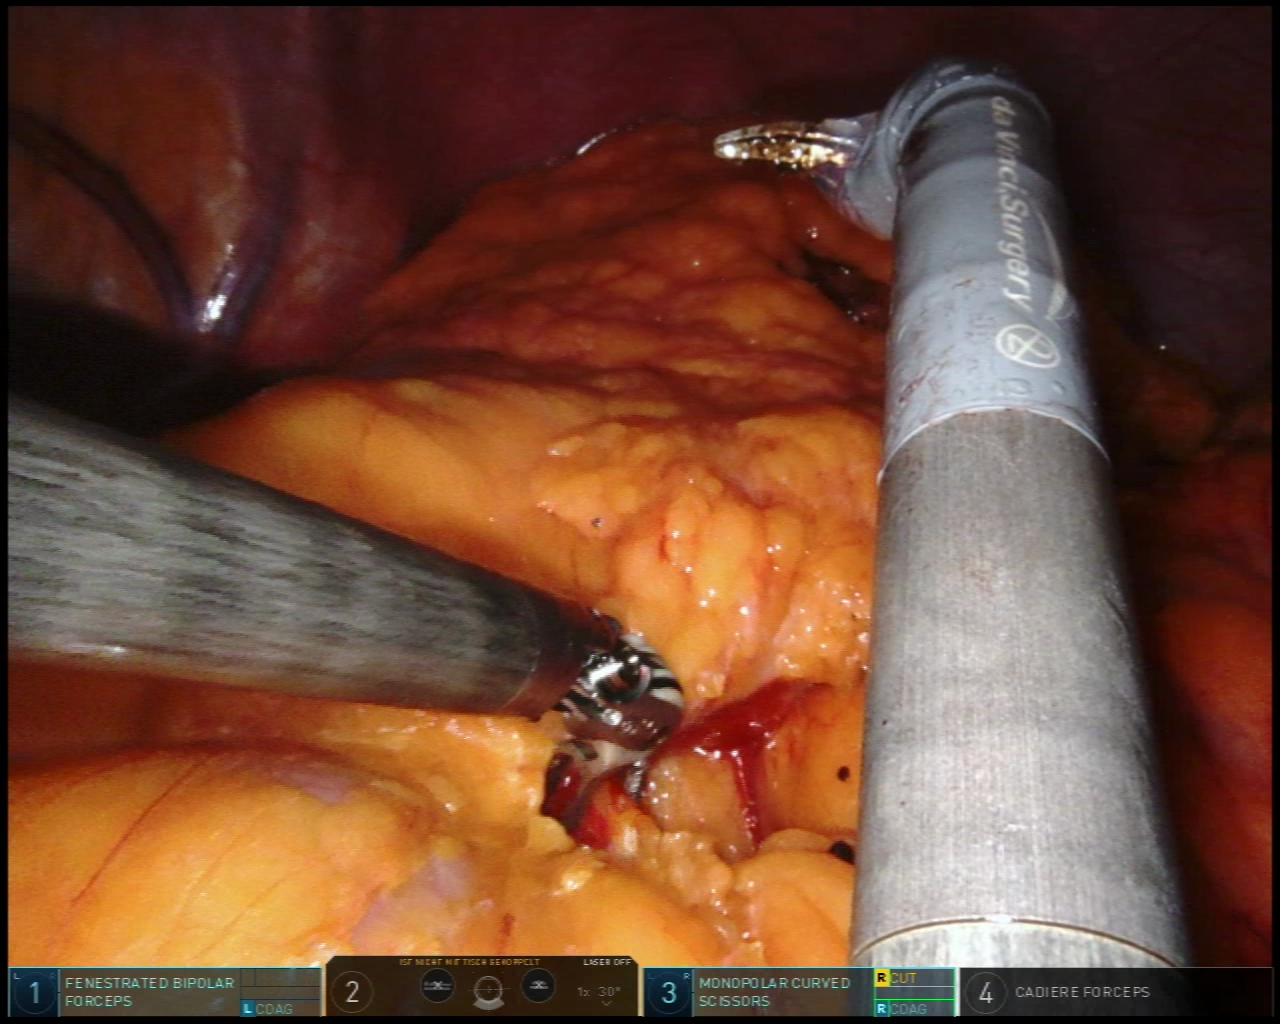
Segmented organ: liver
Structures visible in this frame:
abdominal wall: yes
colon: yes
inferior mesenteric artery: no
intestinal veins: no
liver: yes
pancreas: no
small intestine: no
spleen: no
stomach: no
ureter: no
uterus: no
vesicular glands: no